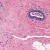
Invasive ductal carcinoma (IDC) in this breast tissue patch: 0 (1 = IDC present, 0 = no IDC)